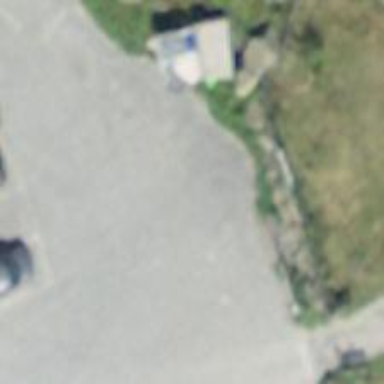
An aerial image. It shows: Charging station.